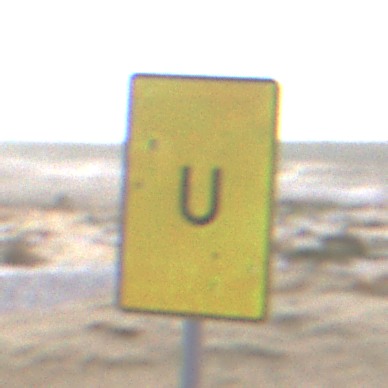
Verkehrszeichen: AnkuendigungOderFortsetzungUmleitungOhnePfeilsymbol
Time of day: Midday
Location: Outdoor (Nature)
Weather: PartlyCloudy
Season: NotSpecified
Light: Natural